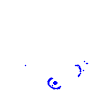
Particle: proton